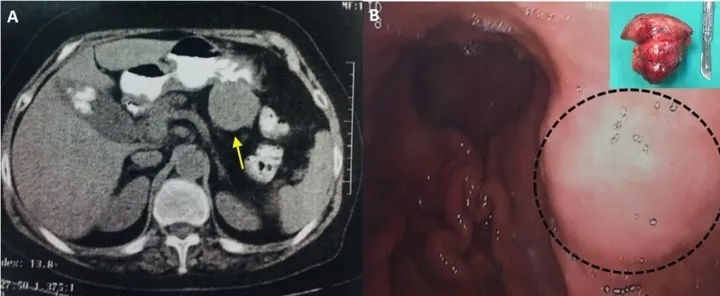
Contrast enhanced CT showing a round, well-defined and homogeneous gastric mass (Fig. 4A) and endoscopic detection (Fig. 4B) in submucosal of the greater curvature of the stomach. In the frame, macroscopic view of the resected mass shows a large exophytic mass along the less curvature of the stomach.
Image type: radiology (ct)